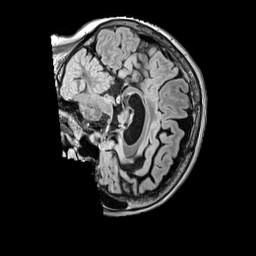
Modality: FLAIR
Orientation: sagittal
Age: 62
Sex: female
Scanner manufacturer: siemens
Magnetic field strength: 3 T
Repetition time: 5 s
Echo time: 0.387 s